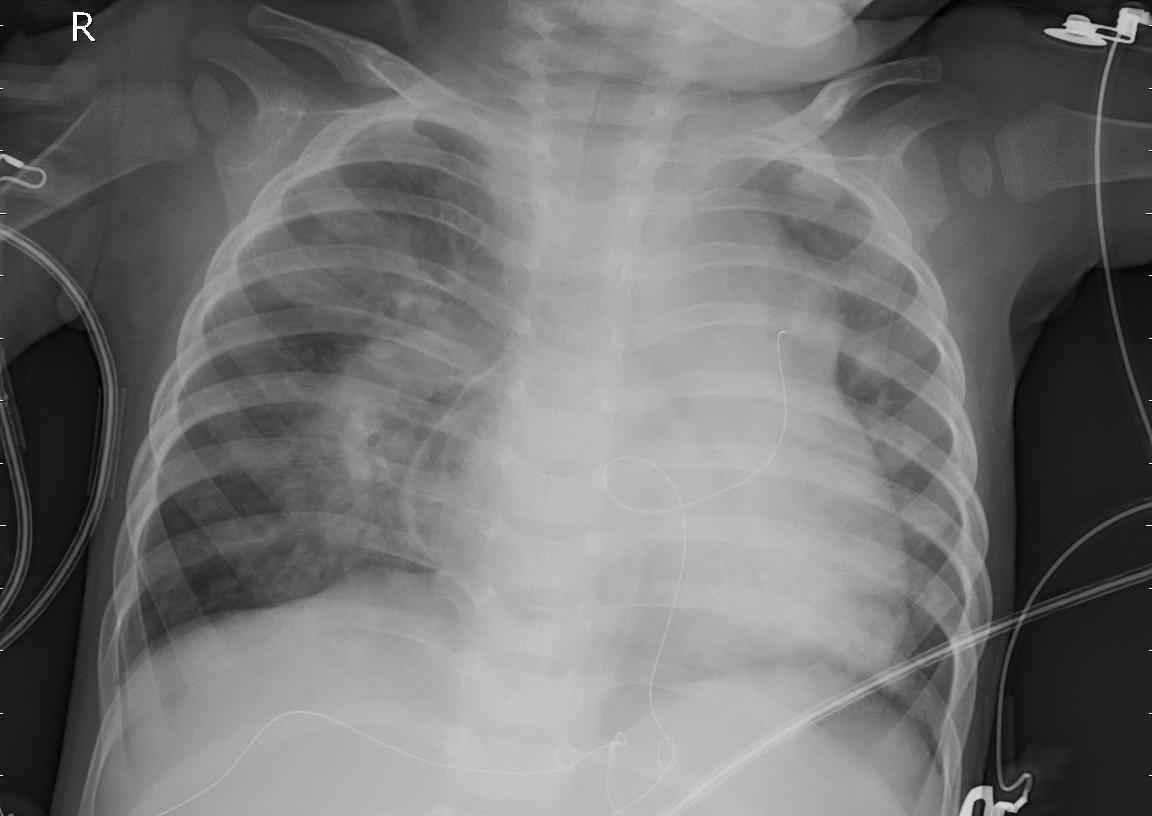
Diagnosis: PNEUMONIA